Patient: sex M, age 74
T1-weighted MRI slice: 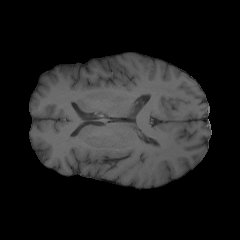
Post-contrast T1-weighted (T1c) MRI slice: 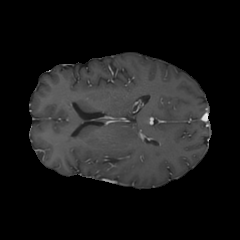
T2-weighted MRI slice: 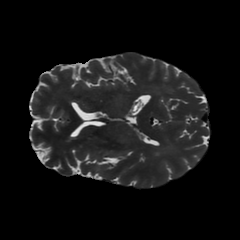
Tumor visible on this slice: no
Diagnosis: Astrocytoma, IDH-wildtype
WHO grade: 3